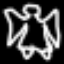
Label: angel